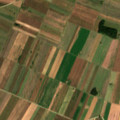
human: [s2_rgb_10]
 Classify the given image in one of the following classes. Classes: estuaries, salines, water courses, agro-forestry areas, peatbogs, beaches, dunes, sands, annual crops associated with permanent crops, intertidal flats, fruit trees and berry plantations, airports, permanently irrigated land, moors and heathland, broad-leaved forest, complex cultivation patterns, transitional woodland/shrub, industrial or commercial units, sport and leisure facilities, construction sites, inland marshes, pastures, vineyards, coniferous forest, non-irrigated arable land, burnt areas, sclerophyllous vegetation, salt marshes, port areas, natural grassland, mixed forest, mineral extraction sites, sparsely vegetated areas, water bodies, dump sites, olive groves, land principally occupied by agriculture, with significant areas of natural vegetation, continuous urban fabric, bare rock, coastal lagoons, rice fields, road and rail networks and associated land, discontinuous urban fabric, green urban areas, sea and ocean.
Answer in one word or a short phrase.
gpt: non-irrigated arable land, complex cultivation patterns